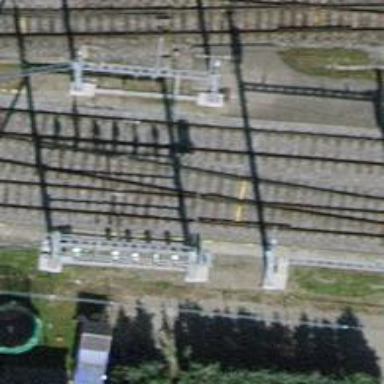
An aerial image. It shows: Single-track railway with electrified contact lines.